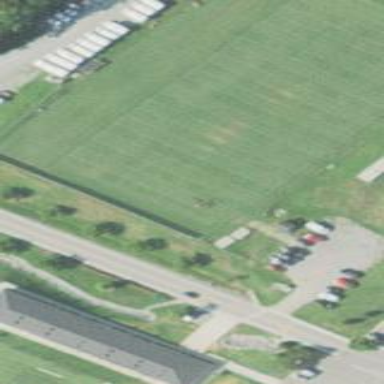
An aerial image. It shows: Lacrosse pitch for sports and leisure activities.